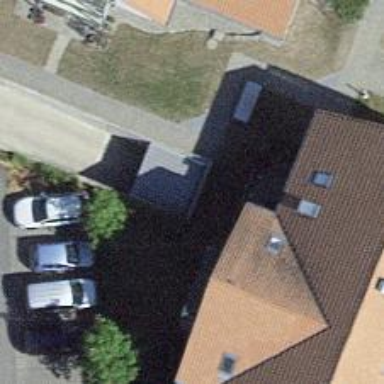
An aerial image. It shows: Parking entrance.